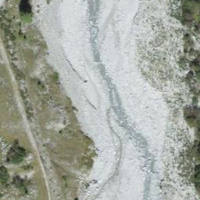
EUNIS habitat code: 31
Species observed at this site:
Nucifraga caryocatactes
Pyrrhocorax graculus
Alnus alnobetula